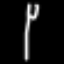
Label: fork